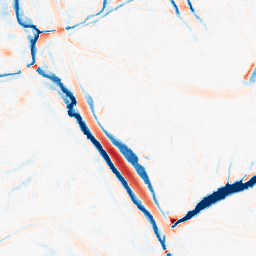
Category: morphological
Decomposition family: morphological
Decomposition parameters: operation: average
size: 10
Upsampling method: regularized
Upsampling parameters: scale: 4
lambda_reg: 0.01
Upsampling scale: 4